Question: Is there a way to set a Broadphase Filter Callback in Bullet Physics as follow:
Compound dynamic bodies built from two shapes, say a cylinder and a box, where cylinders can only collide with cylinders inside other dynamic bodies, and boxes can only collide with a third kind of body, wich is a static sphere
No other collisions are allowed: cylinders with spheres, must NOT collide; boxes with boxes, must NOT collide either
The following image shows what I've described above

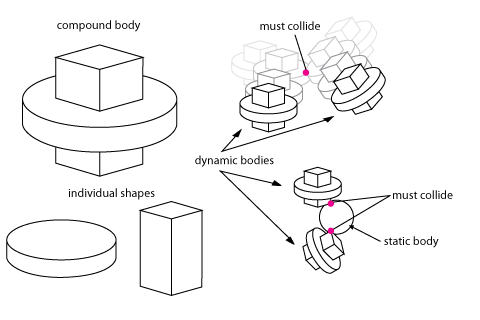
Answer: You can do that. Here is code
'''
struct FilterCallback : public btOverlapFilterCallback
{
virtual bool needBroadphaseCollision(btBroadphaseProxy* proxy0,btBroadphaseProxy* proxy1) const;
};
// ....
FilterCallback filterCallback;
// ....
m_dynamicsWorld->getPairCache()->setOverlapFilterCallback(filterCallback);
bool FilterCallback::needBroadphaseCollision(btBroadphaseProxy* proxy0,btBroadphaseProxy* proxy1) const
{
// return false for pair with no colision
}
'''